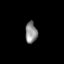
Tissue: lung
Cell type: Myeloid cells
Senescence score: 0.5507
Nuclear area (px): 251
Mean DAPI intensity: 138.203